Field crop: maize
Growth stage: 2
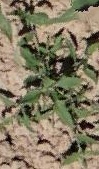
Species: atriplex